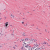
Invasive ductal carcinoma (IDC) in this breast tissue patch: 0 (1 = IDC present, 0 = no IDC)